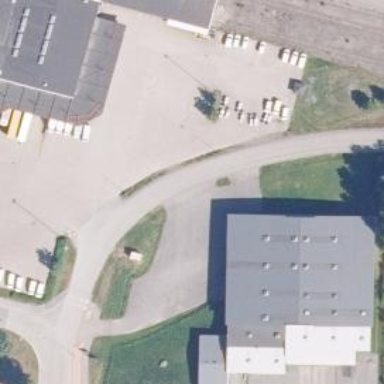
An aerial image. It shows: Warehouse.